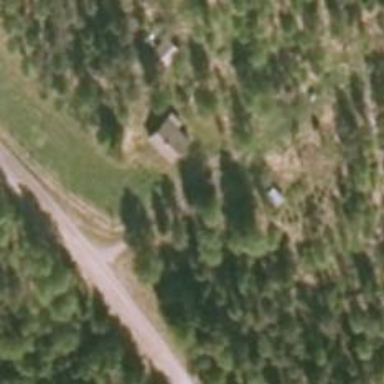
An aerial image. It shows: Shelter building.